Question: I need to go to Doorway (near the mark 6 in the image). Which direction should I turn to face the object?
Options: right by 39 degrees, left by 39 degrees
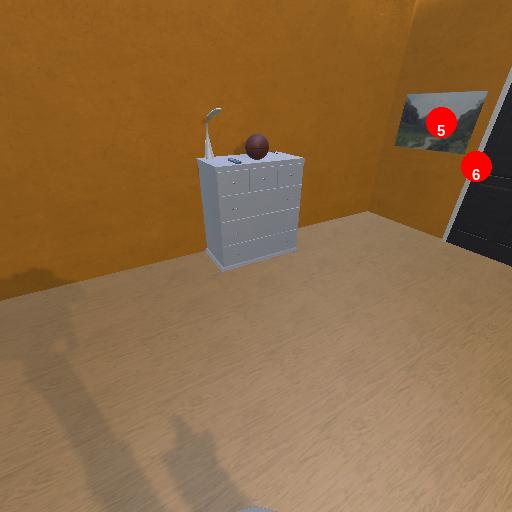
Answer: right by 39 degrees